Interaction volume radius: 10 \u00c5
Interaction volume height: 45 \u00c5
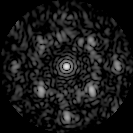
Disorder parameter: 0.4351